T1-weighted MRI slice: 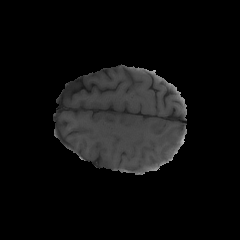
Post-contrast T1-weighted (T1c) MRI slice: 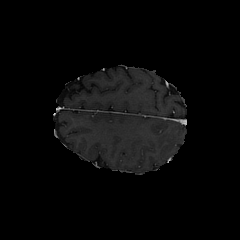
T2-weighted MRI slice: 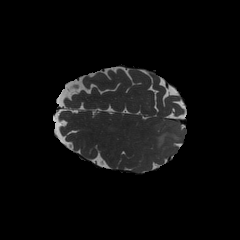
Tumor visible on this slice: yes